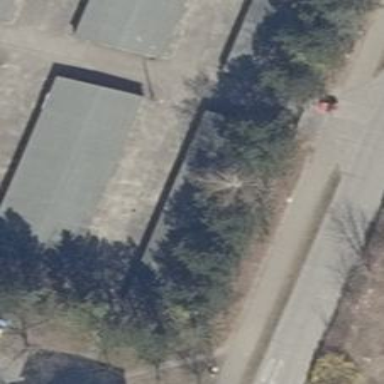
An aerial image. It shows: Group of garages.